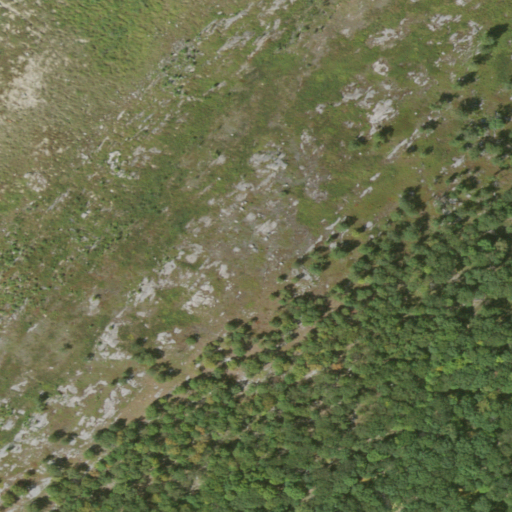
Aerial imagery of mountain in New York named Cranberry Mountain containing deciduous forest, grassland, and pasture